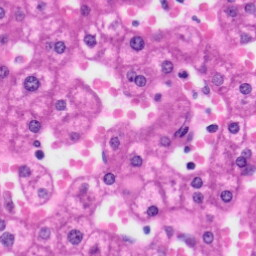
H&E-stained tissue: Liver